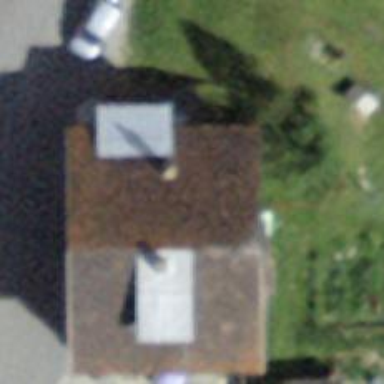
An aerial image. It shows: Restaurant.